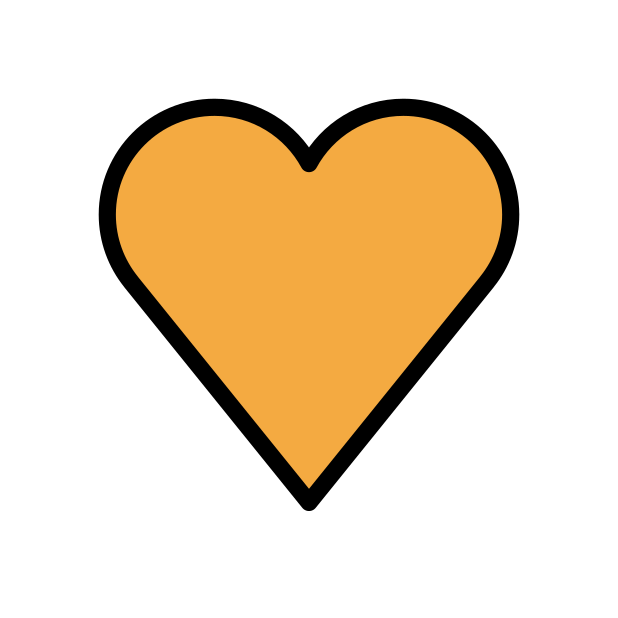
Emoji: 🧡
Name: orange heart
Unicode: 0x1f9e1